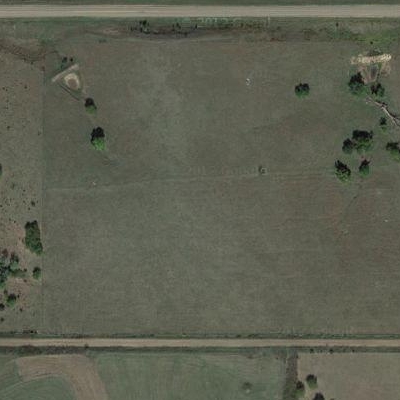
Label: Grass